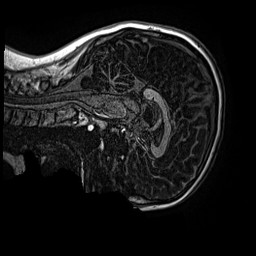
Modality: MP2RAGE
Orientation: sagittal
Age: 12
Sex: male
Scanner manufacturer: siemens
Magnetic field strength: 3 T
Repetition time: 4 s
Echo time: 0.00299 s